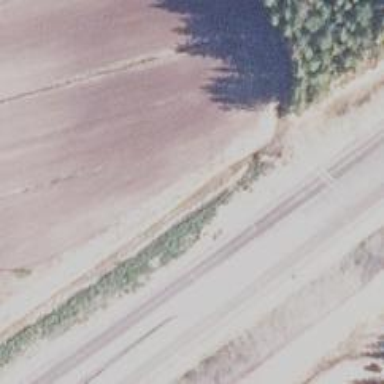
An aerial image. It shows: Trunk highway.